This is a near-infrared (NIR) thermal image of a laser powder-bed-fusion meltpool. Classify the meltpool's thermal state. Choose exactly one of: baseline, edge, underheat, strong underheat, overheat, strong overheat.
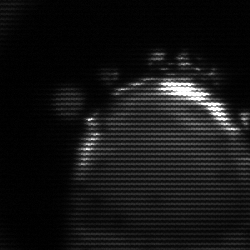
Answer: edge